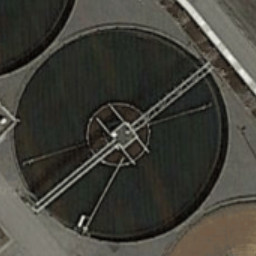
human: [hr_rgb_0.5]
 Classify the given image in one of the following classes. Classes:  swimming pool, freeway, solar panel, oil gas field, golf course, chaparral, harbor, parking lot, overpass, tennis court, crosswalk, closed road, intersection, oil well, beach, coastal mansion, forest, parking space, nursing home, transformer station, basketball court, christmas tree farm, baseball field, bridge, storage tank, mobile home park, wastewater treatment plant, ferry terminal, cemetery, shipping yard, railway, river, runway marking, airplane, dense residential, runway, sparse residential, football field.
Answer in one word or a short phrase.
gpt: wastewater treatment plant